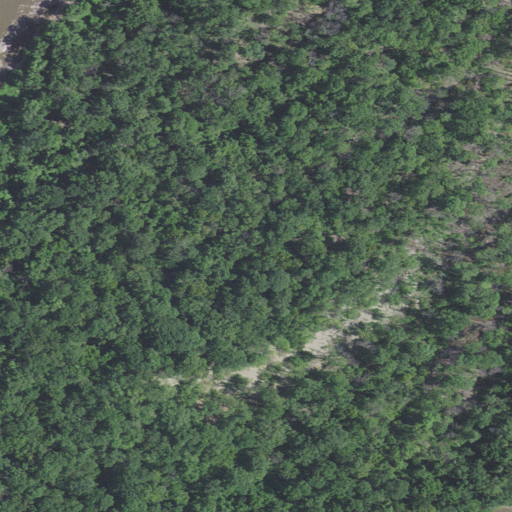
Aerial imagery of island in Missouri named Perry Island containing woody wetlands and open water